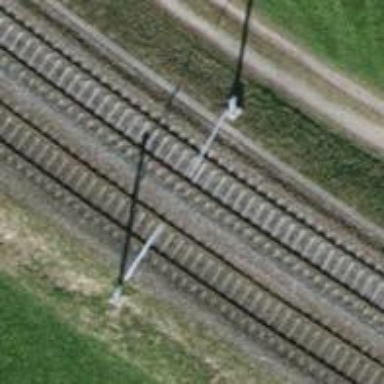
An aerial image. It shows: Railway milestone.